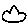
Label: cloud